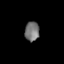
Tissue: lung
Cell type: Epithelial cells
Senescence score: 0.6074
Nuclear area (px): 277
Mean DAPI intensity: 115.343